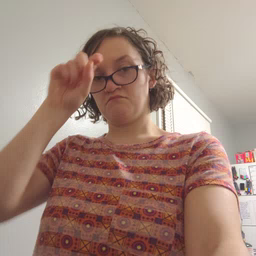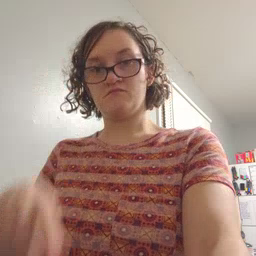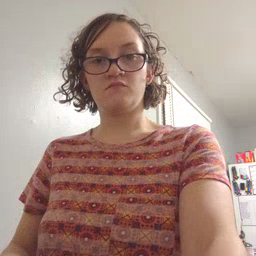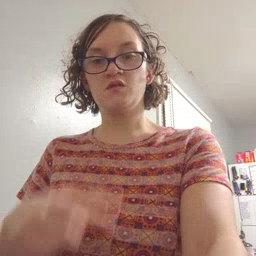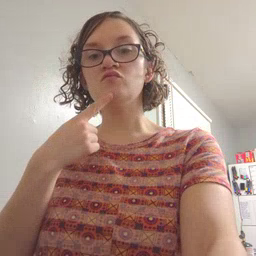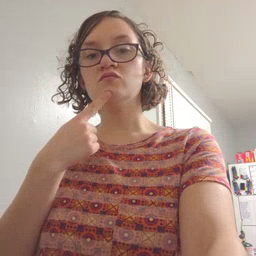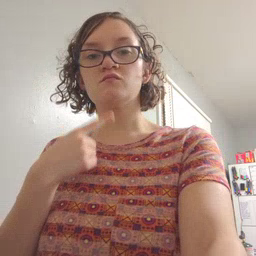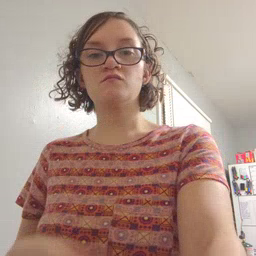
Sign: chin